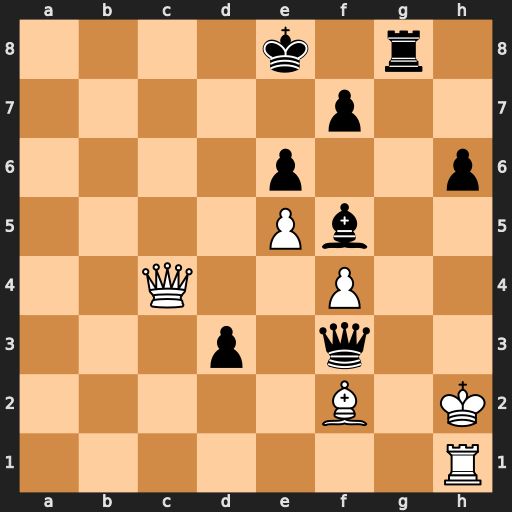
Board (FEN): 4k1r1/5p2/4p2p/4Pb2/2Q2P2/3p1q2/5B1K/7R
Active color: w
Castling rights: -
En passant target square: -
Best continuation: Qc8+ Ke7 Bc5#